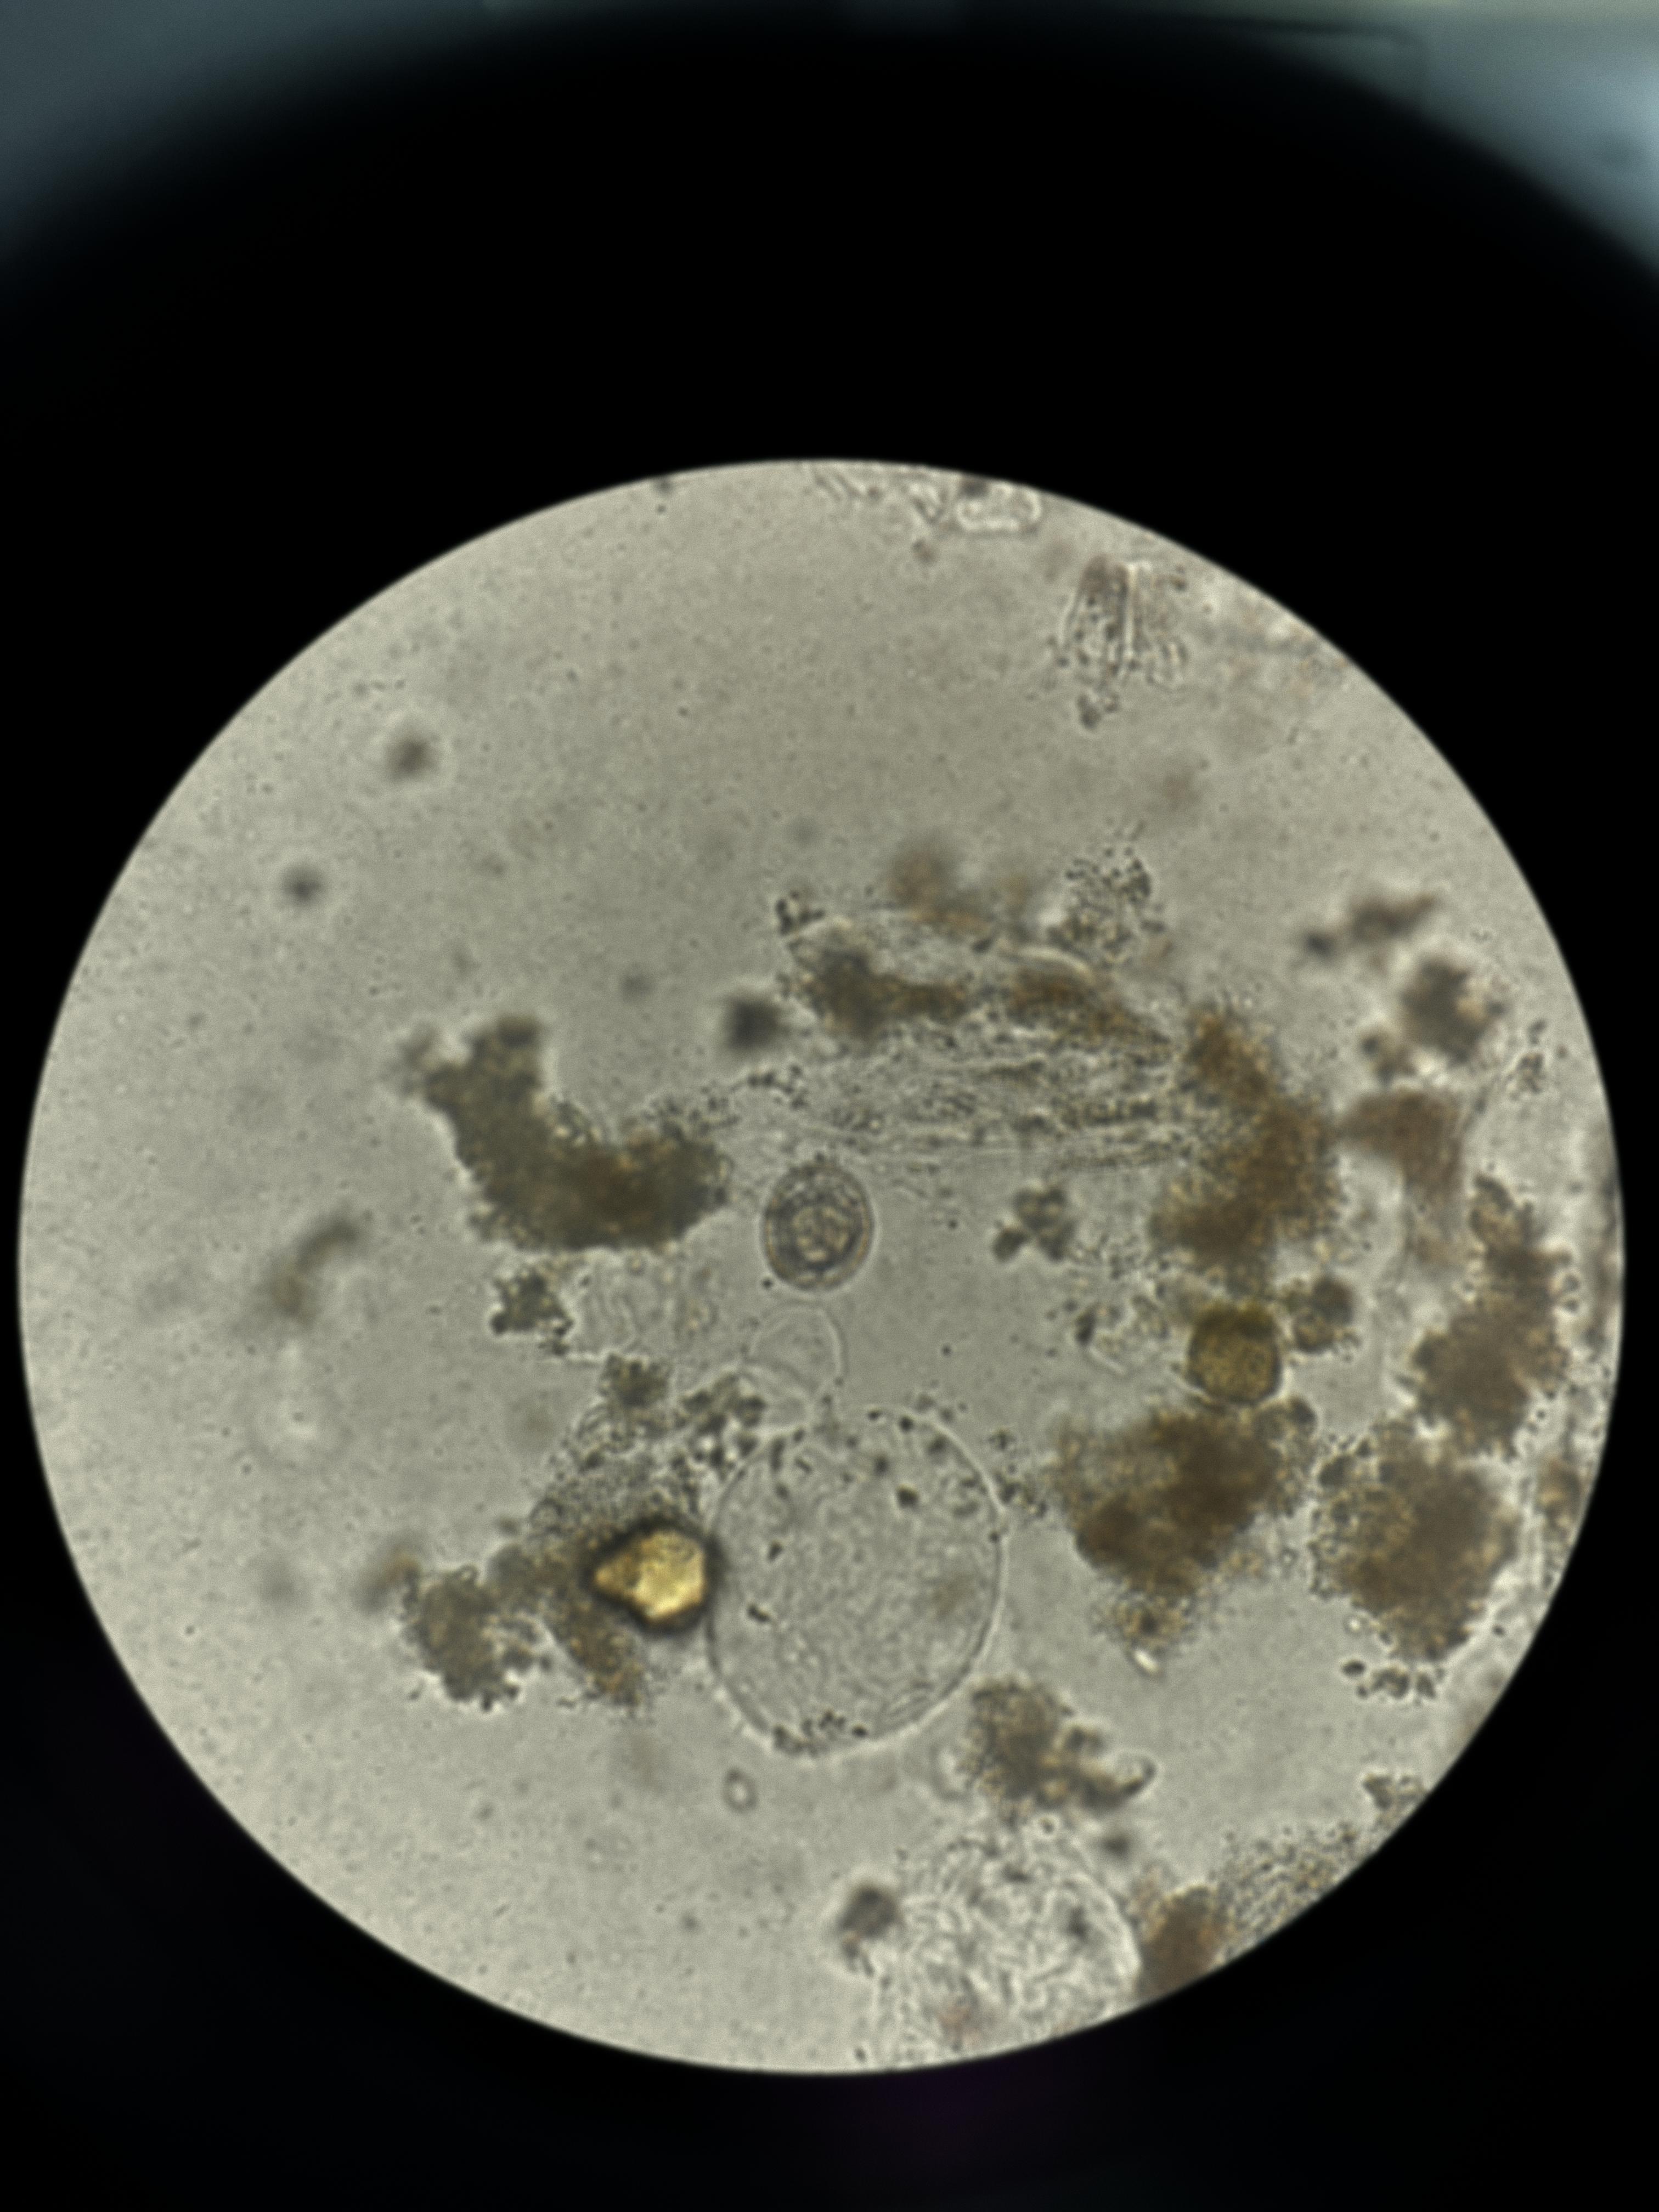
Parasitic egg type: Hymenolepis nana